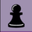
Piece: bP